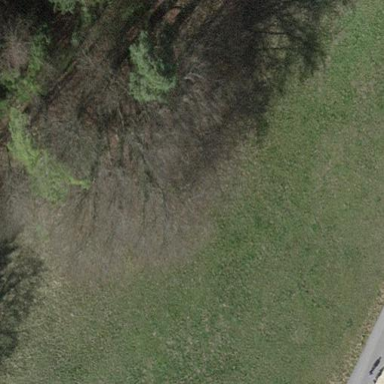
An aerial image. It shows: Beautiful meadow.